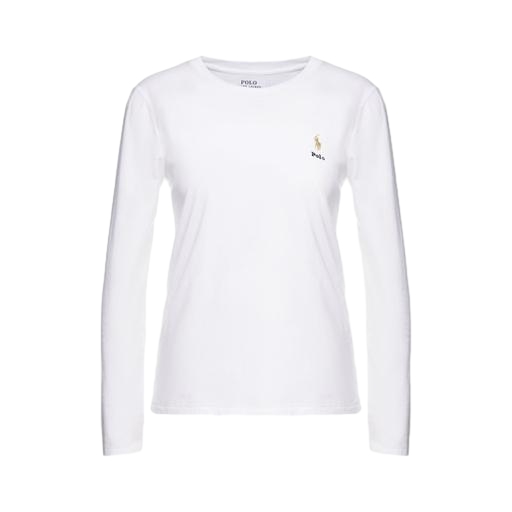
white women's classic long-sleeve t-shirt, white long sleeve logo t-shirt, white pima long sleeve crew tee, white background